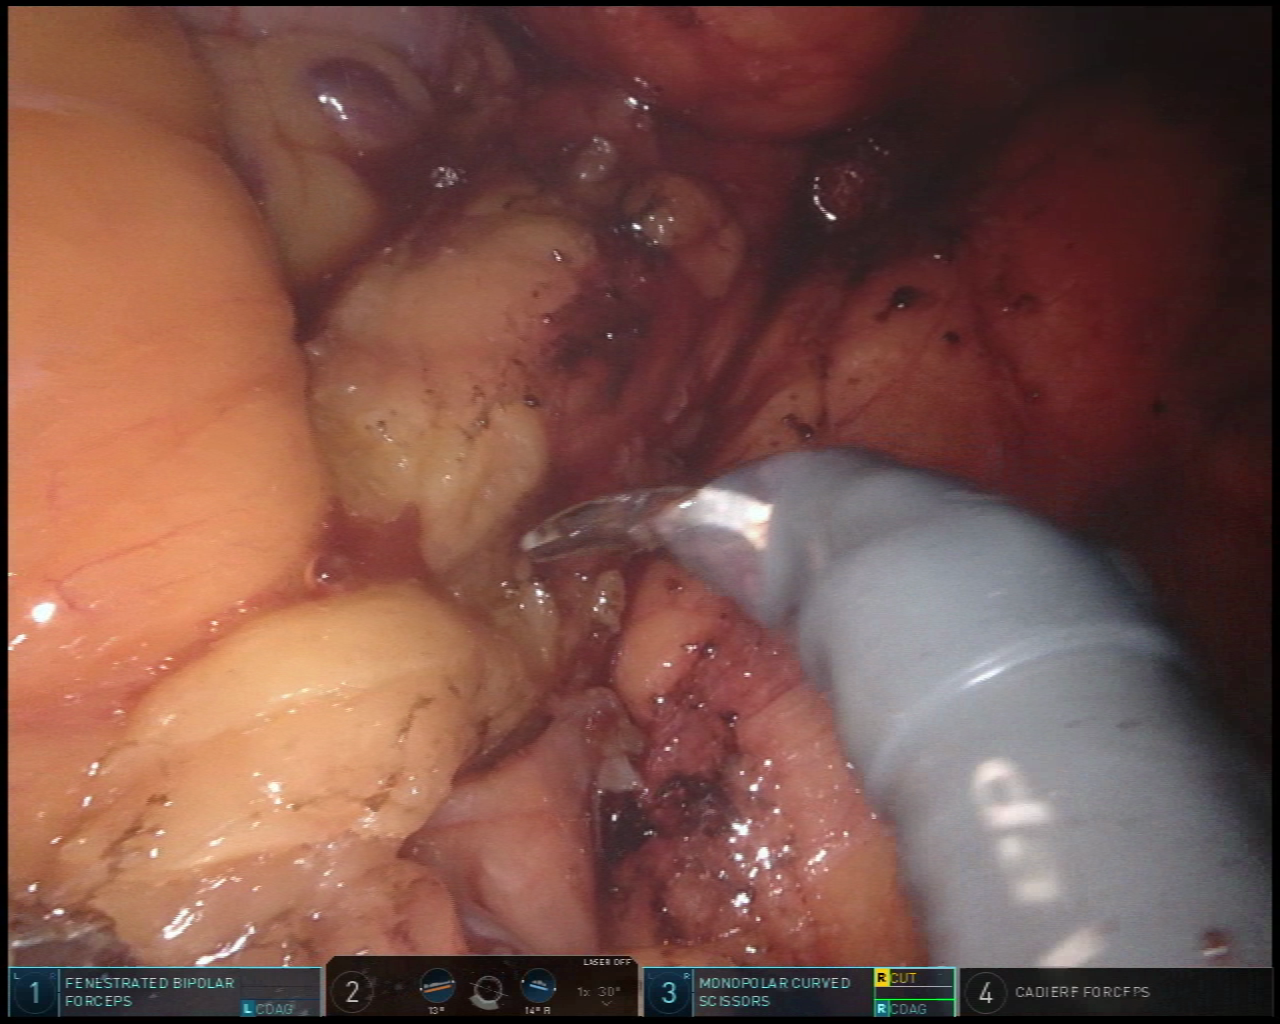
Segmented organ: stomach
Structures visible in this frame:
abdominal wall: no
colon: no
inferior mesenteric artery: no
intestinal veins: no
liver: no
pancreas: no
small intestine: no
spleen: no
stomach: yes
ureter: no
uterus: no
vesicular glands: no